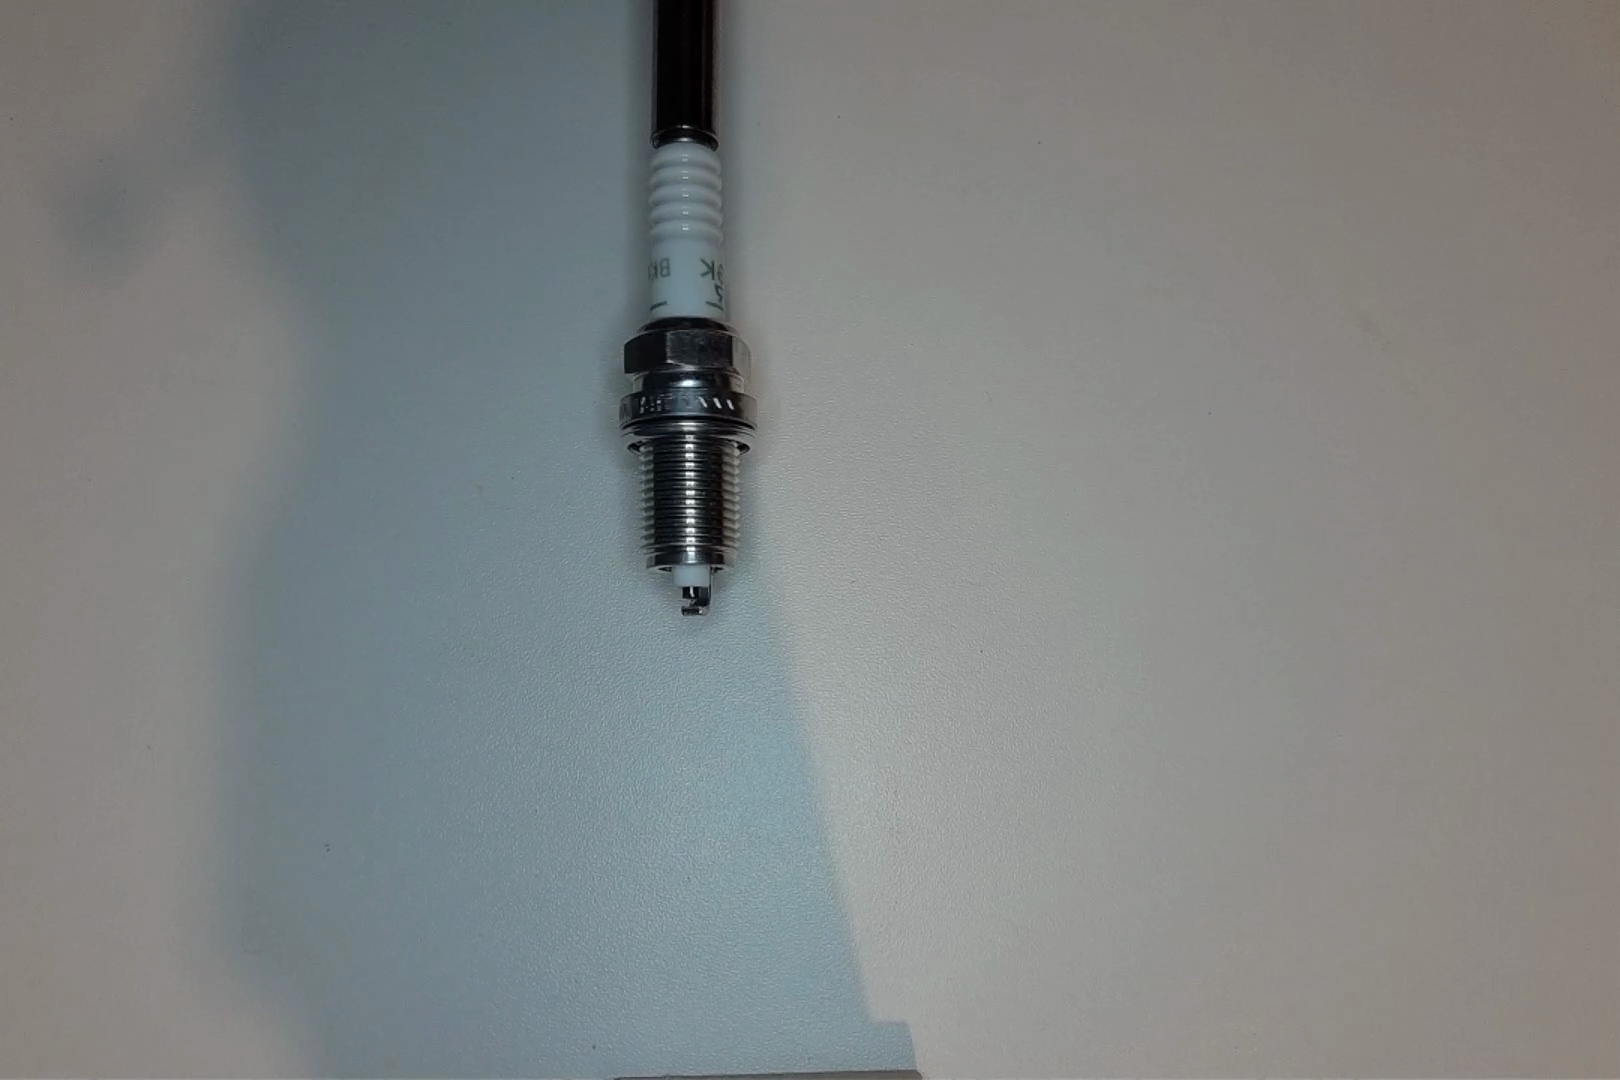
Label: no anomaly